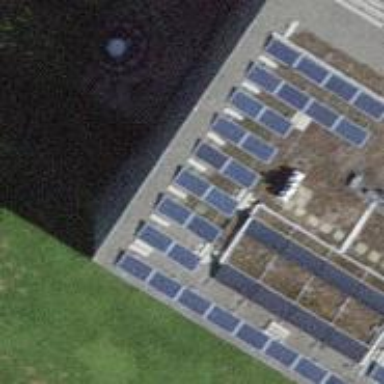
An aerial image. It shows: Solar power generator with photovoltaic panels.